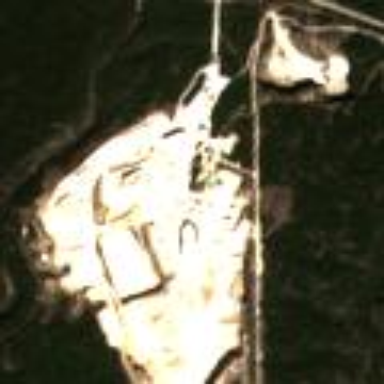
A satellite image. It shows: Quarry area.